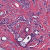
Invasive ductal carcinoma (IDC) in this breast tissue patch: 1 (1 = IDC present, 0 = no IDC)